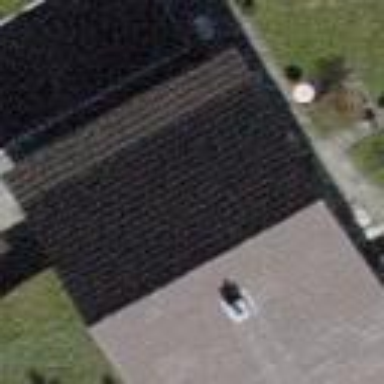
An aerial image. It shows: Building with tiled roof.